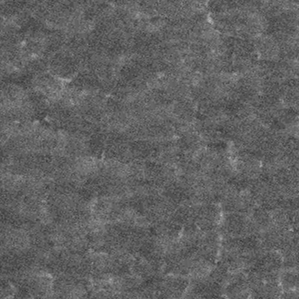
Label: frost